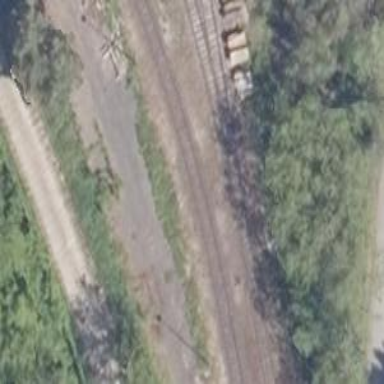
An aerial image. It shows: Railway switch.